Question: I'm currently trying to layout a fairly straightforward responsive image grid using CSS Grid (see image)
A static image of the CSS grid layout I'm attempting to create:

The first row will show two images (both at 50% width), the second row will display three images (at aprox 33% each).
I have no problems with this layout using Flexbox but a CSS Grid solution eludes me. For the record, I'm still getting to grips with CSS Grid so perhaps the problem lies with me? Is this layout possible? Any hints/tips would be much appreciated.
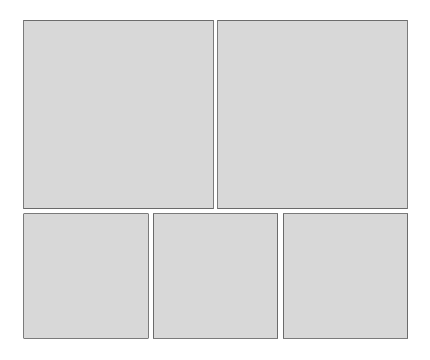
Answer: Here's an example. You can play with the units to fit your size requirements. Code here:
'''
//HTML
<div class="gridcontainer">
<div class="bigimage1"></div>
<div class="bigimage2"></div>
<div class="smallimage1"></div>
<div class="smallimage2"></div>
<div class="smallimage3"></div>
</div>
//CSS
.gridcontainer{
background: #666;
border: .65vw solid #666;
display: grid;
height: 81.75vh;
width: 57.5vw;
grid-gap: .7vw;
grid-template-columns: 9vw 9vw 9vw 9vw 9vw 9vw;
grid-template-rows: 48vh 32.5vh;
grid-template-areas:
"bigimageleft bigimageleft bigimageleft bigimageright bigimageright bigimageright"
"smallimageleft smallimageleft smallimagecenter smallimagecenter smallimageright smallimageright";
}
.bigimage1{
grid-area: bigimageleft;
background: white;
}
.bigimage2{
grid-area: bigimageright;
background: white;
}
.smallimage1{
grid-area: smallimageleft;
background: white;
}
.smallimage2{
grid-area: smallimagecenter;
background: white;
}
.smallimage3{
grid-area: smallimageright;
background: white;
}
'''
Have a look at an example here: <URL>